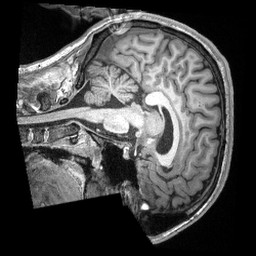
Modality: T1w
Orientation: sagittal
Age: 19
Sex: male
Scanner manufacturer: siemens
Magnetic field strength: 3 T
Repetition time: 2.3 s
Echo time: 0.00308 s